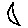
Label: moon